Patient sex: M
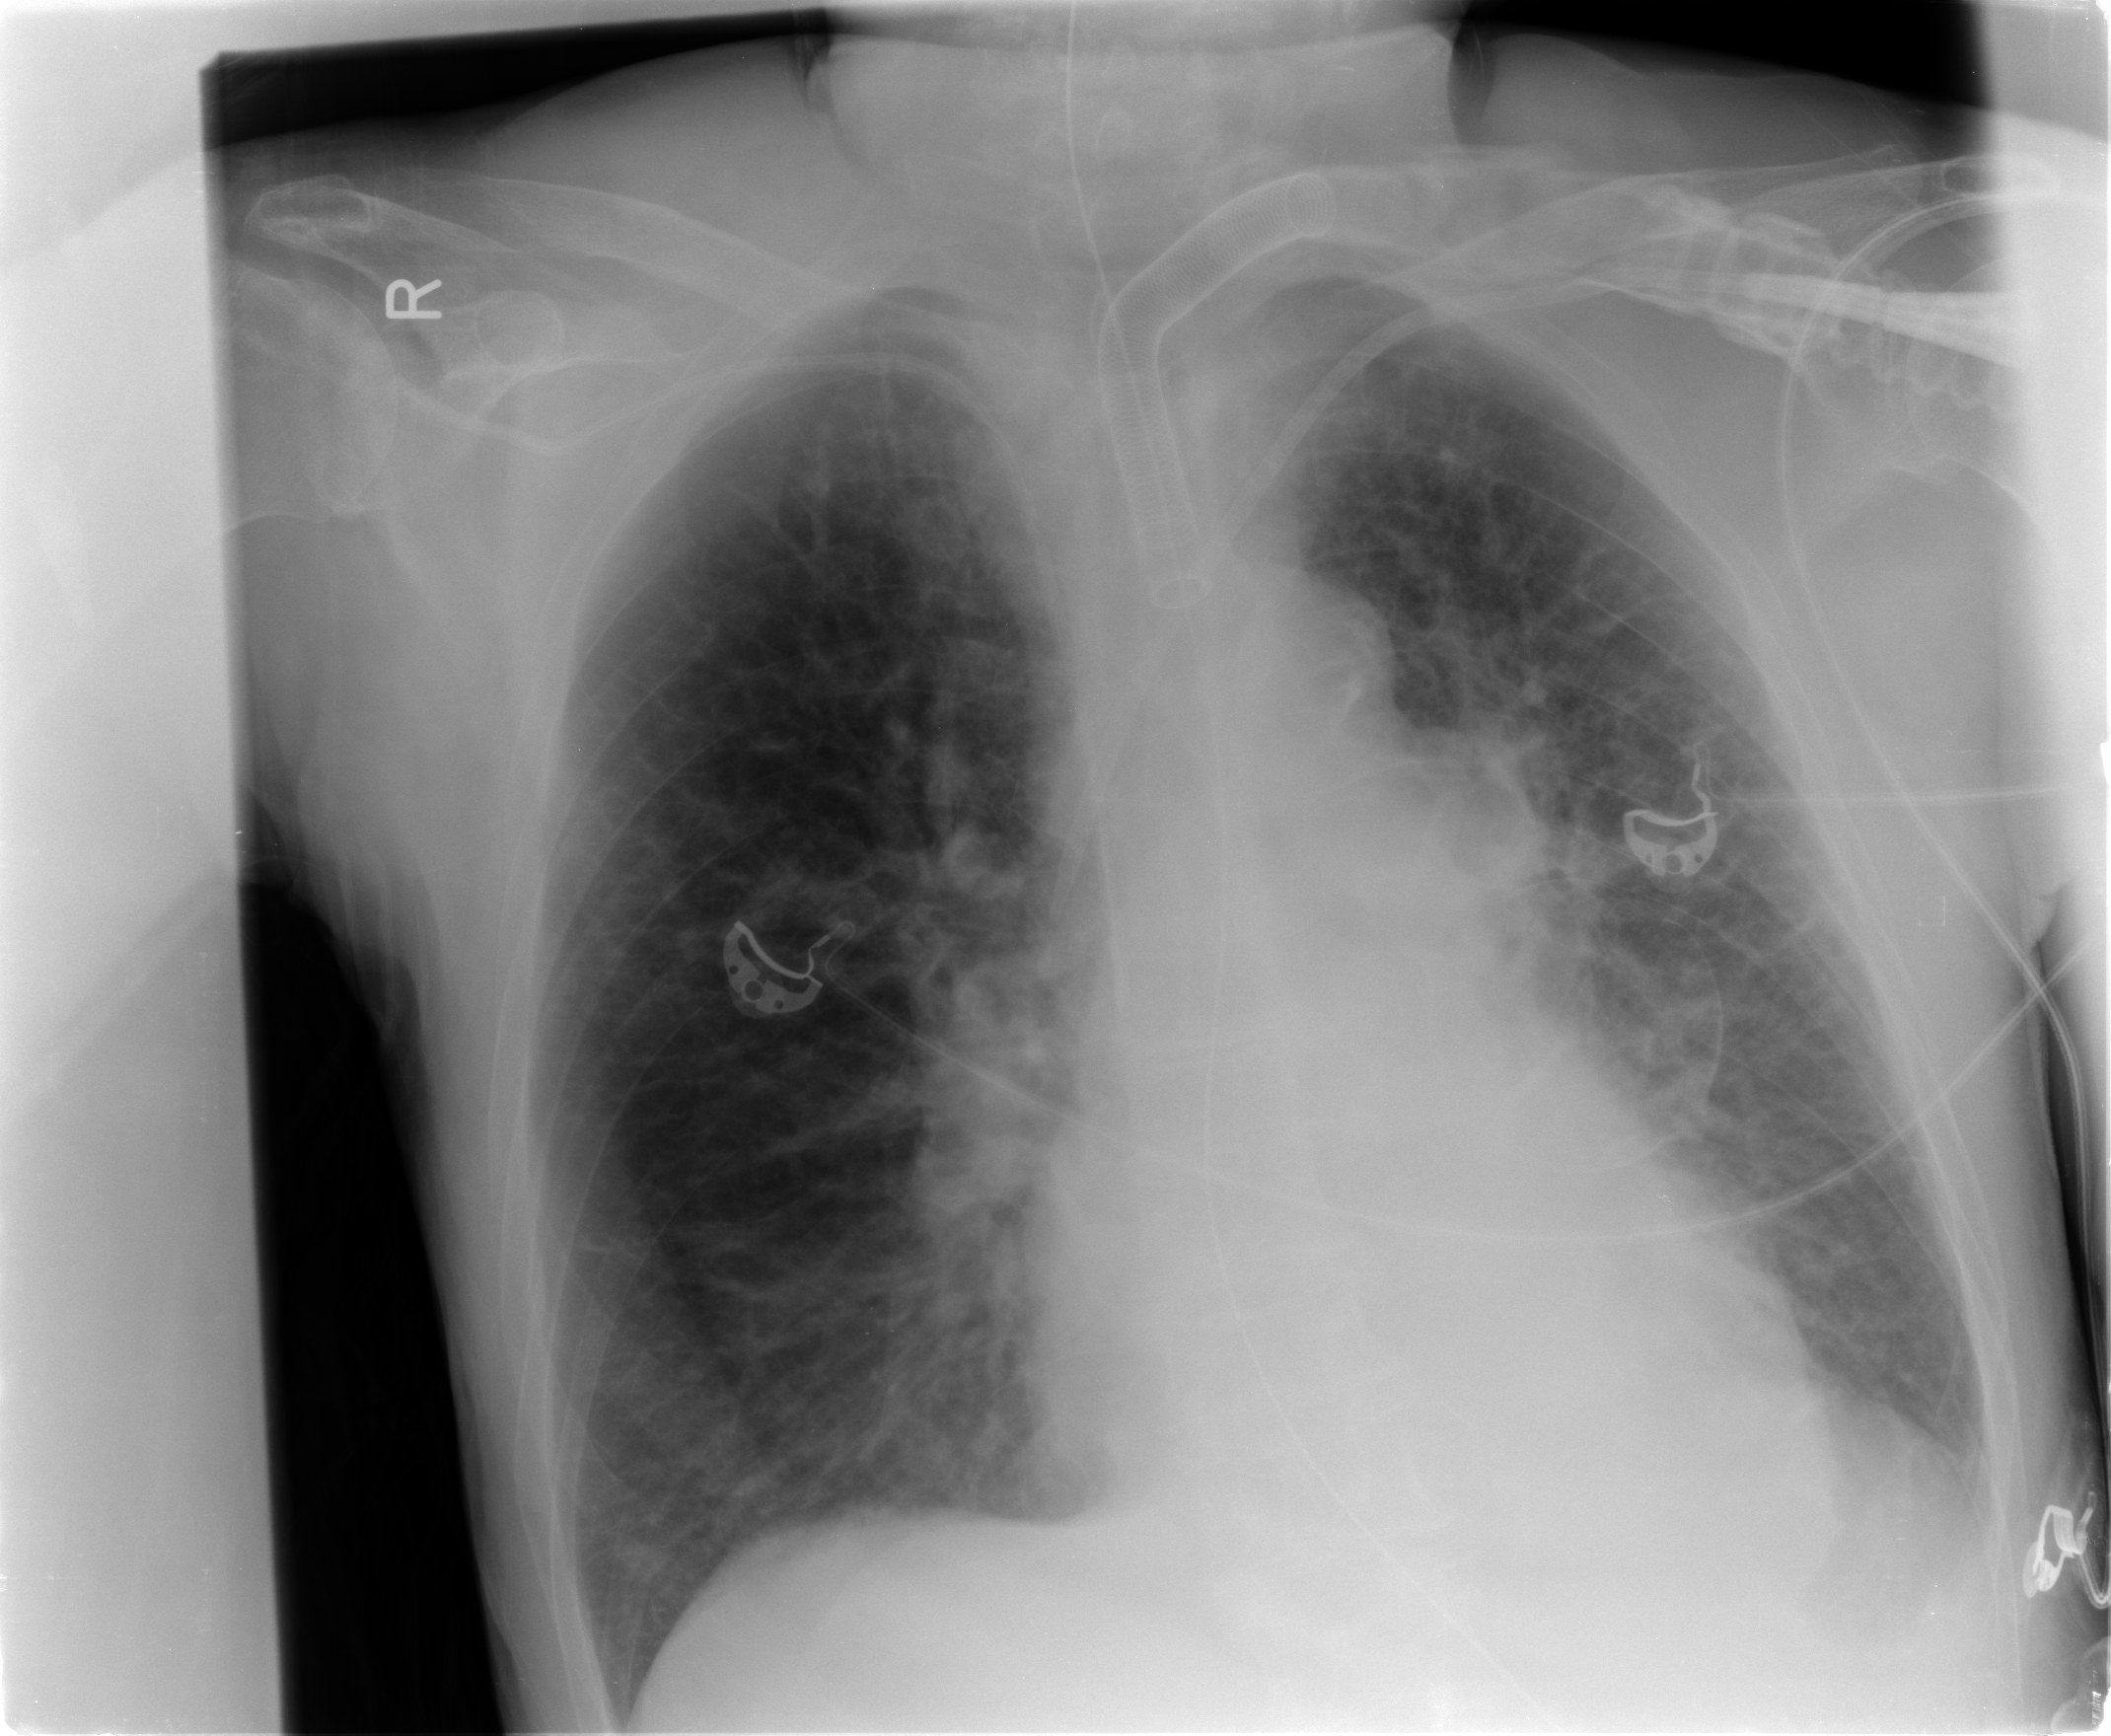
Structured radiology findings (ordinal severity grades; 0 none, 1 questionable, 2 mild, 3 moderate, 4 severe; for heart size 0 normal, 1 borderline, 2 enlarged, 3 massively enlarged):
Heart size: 0
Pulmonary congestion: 3
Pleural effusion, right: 3
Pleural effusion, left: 2
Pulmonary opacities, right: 2
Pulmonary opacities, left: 2
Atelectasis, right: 2
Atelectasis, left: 2